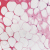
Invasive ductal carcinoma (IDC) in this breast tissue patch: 0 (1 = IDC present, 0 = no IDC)